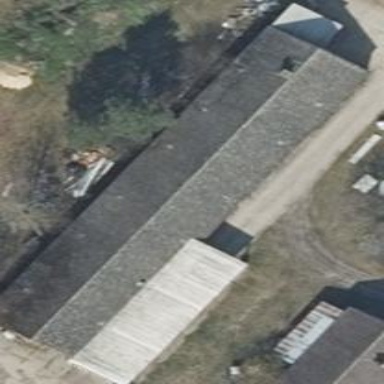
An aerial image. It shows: Light gray flat-roofed farm auxiliary building.